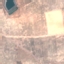
Label: PermanentCrop